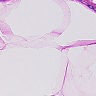
Metastatic tissue present: no